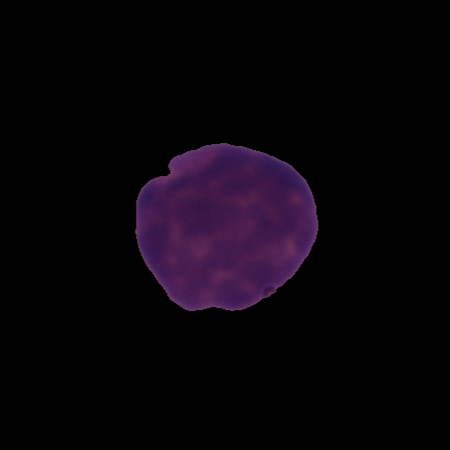
Label: healthy